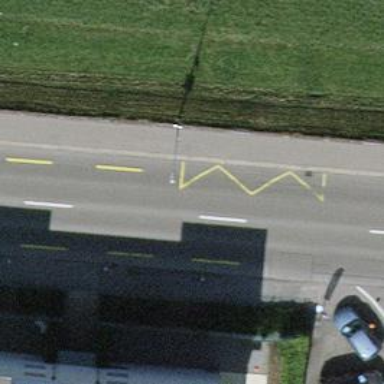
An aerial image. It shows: Public transport stop position.